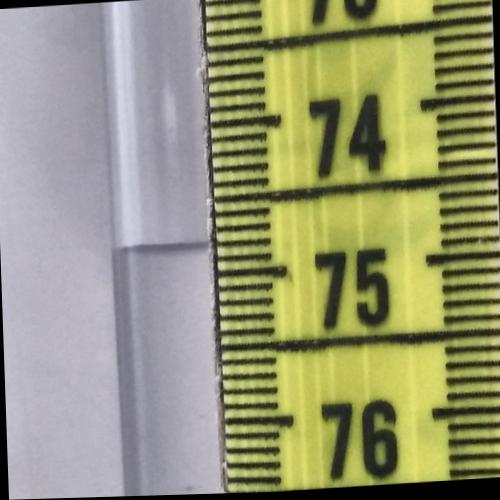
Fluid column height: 74.8 cm